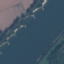
Label: River